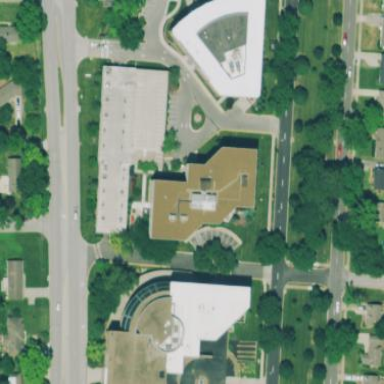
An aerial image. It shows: Commercial building.